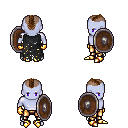
a pixel art fantasy rpg character, male body template, dark elf, purple skin, black tattered cape, gold greaves, brown short mohawk hairstyle, gold gloves, gold boots, shield, four views (front, back, left, right), 2x2 character sprite sheet, small pixel art, hard edges, no anti-aliasing